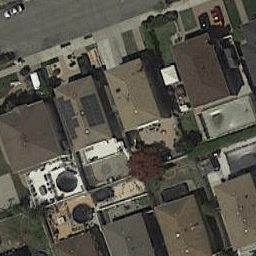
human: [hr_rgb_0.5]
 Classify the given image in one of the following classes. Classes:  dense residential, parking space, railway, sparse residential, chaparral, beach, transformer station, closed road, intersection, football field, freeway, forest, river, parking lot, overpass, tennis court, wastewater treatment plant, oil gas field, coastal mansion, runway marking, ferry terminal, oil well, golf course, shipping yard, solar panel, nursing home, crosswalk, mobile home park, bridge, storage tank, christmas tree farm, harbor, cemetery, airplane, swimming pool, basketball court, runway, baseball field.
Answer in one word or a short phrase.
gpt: dense residential